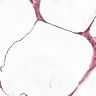
Metastatic tissue present: no